Platform: macOS
Application: Chrome
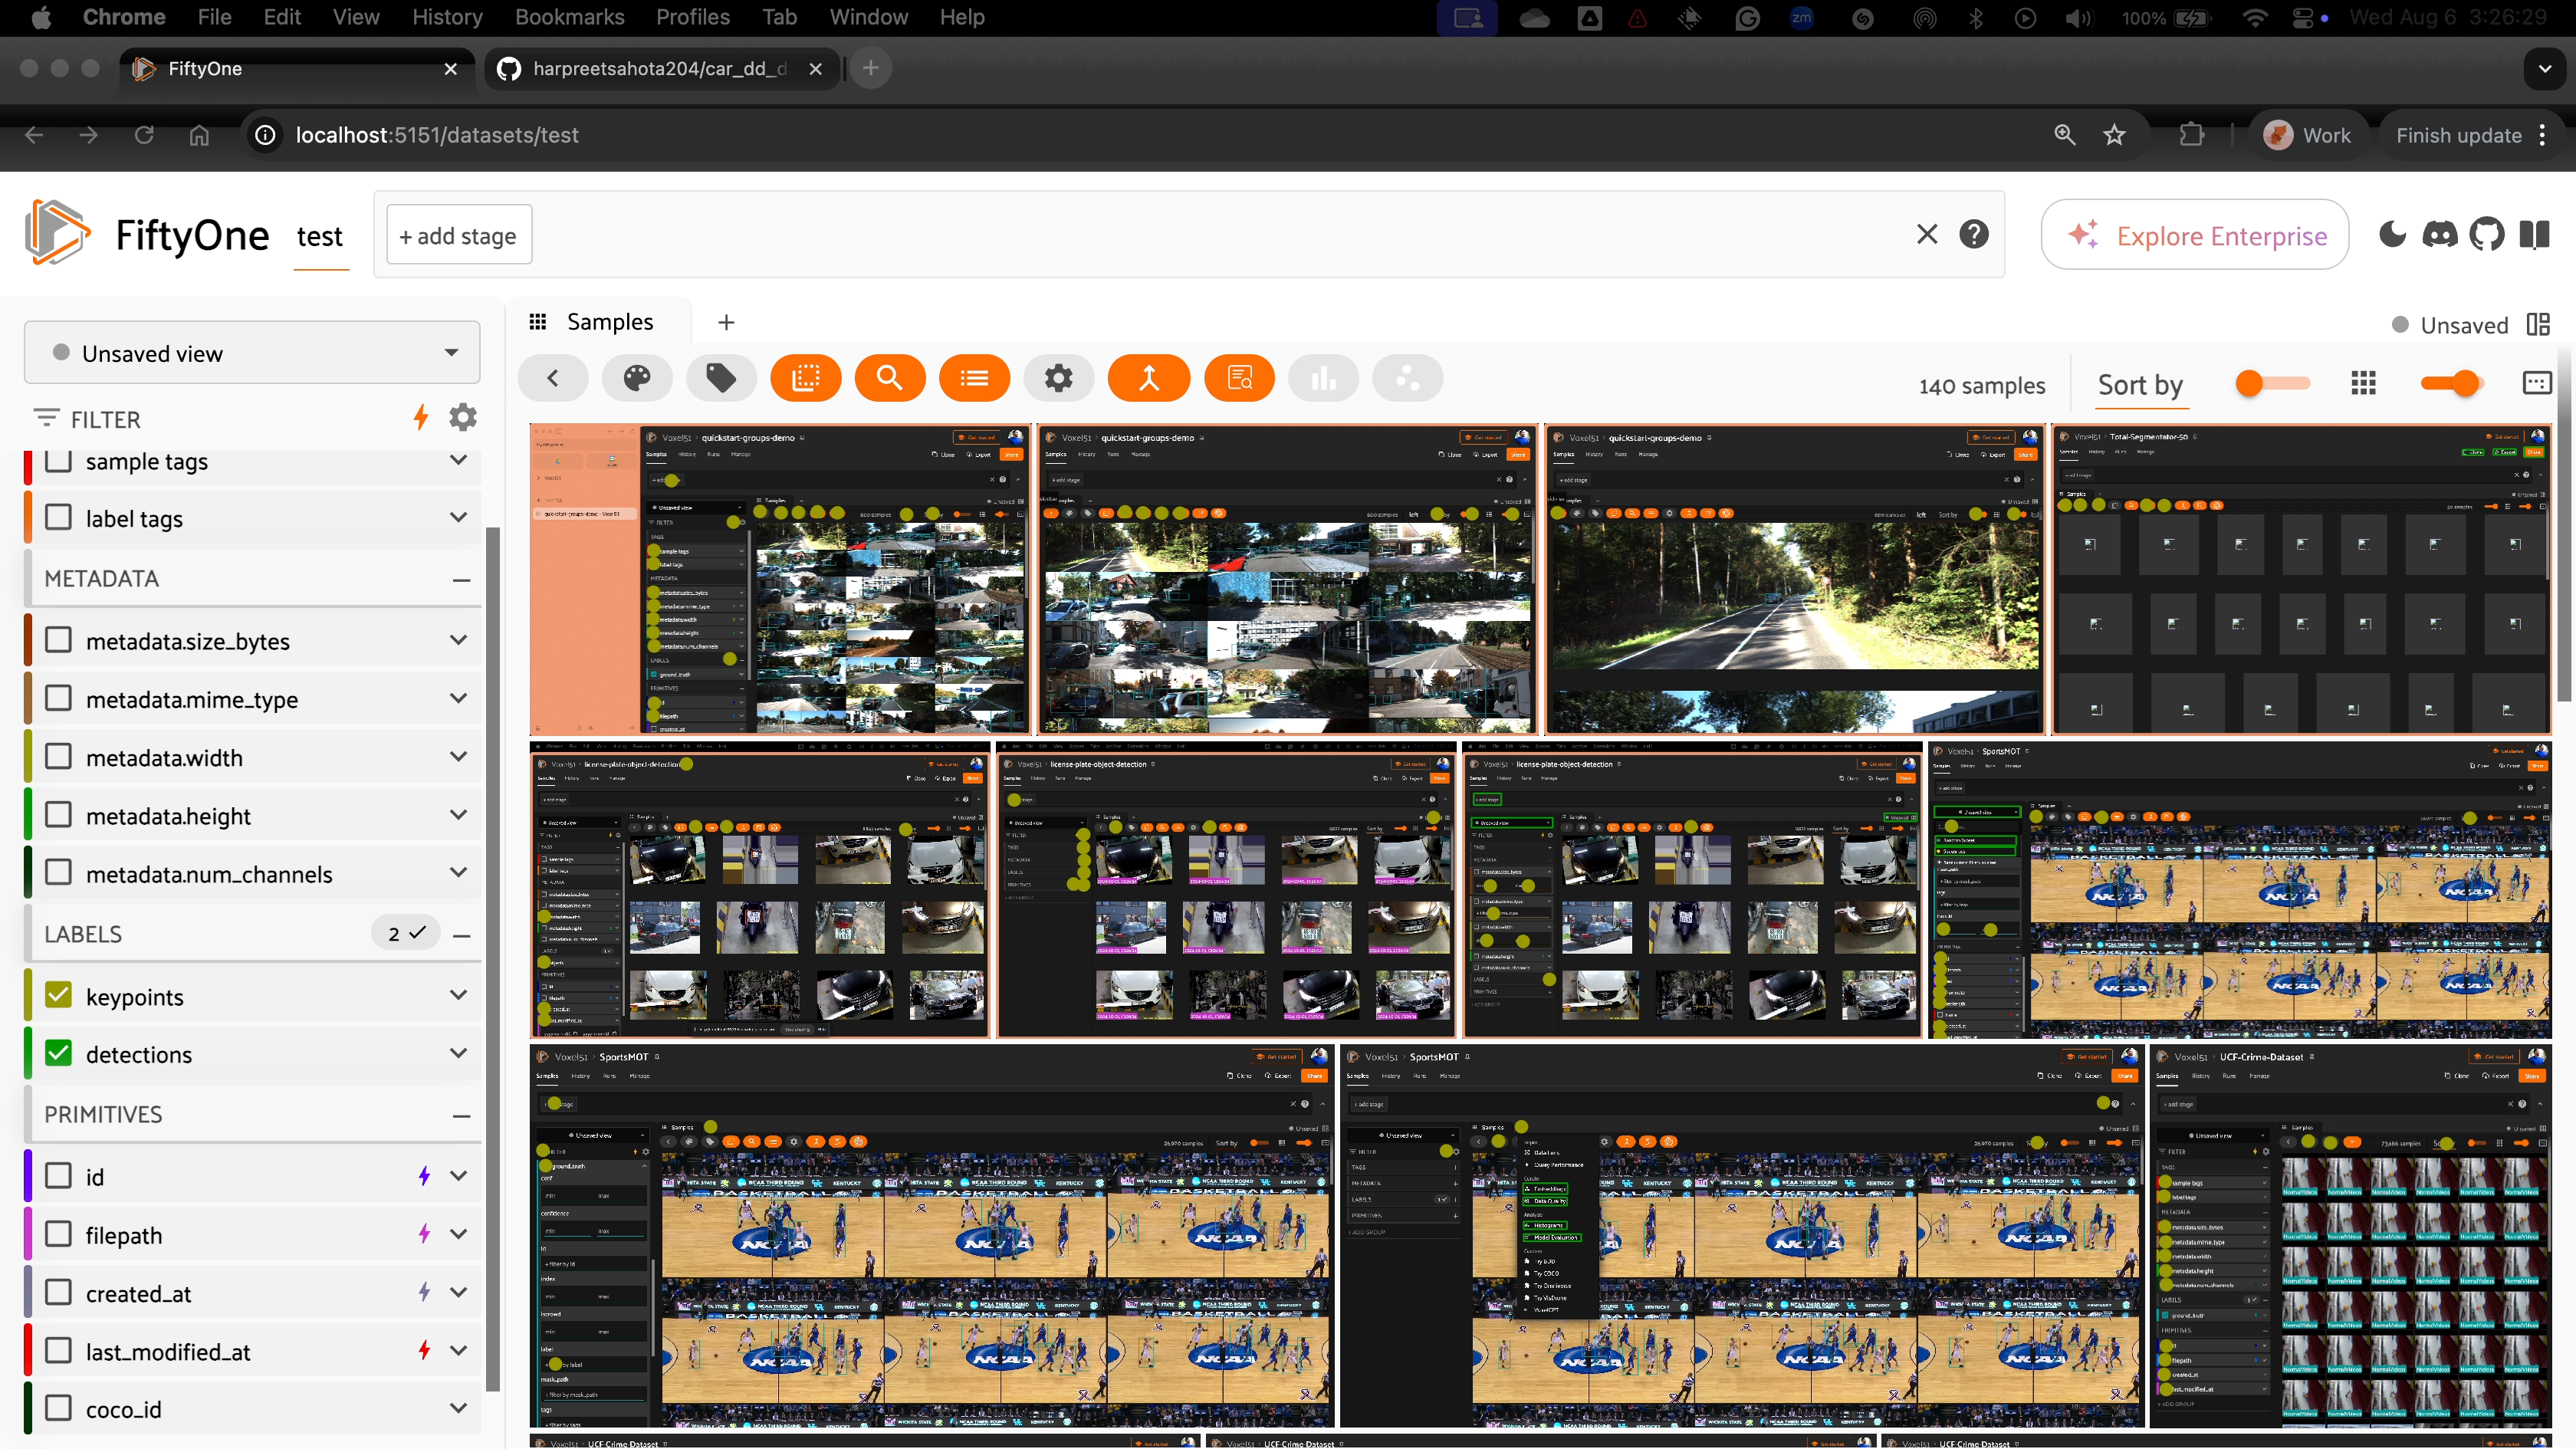
task_description: Clear all shown labels
action_type: click
element_info: Icon
steps_since_start: 1